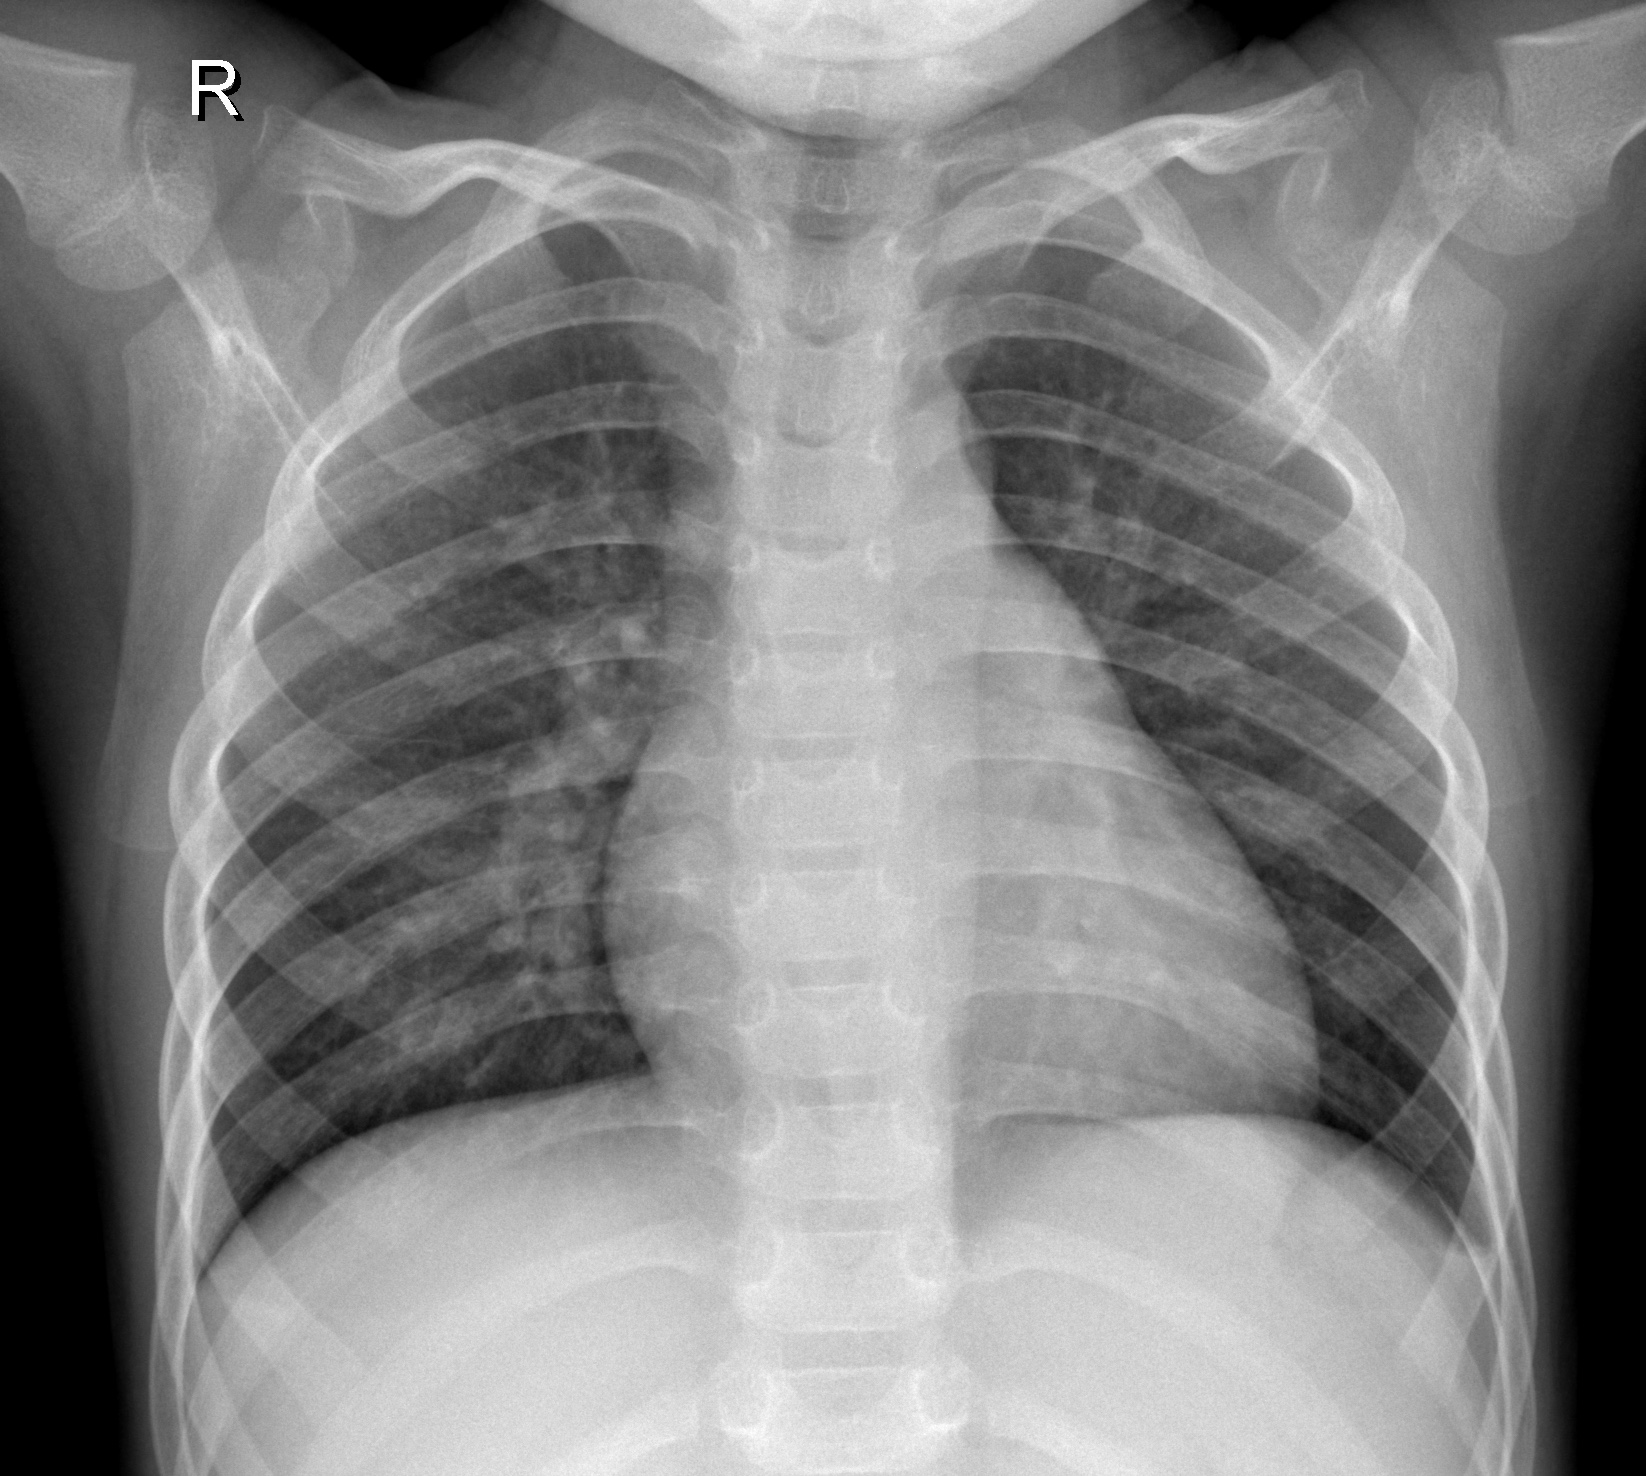
Diagnosis: NORMAL